Interaction volume radius: 5 \u00c5
Interaction volume height: 50 \u00c5
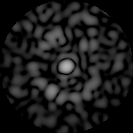
Disorder parameter: 0.8443